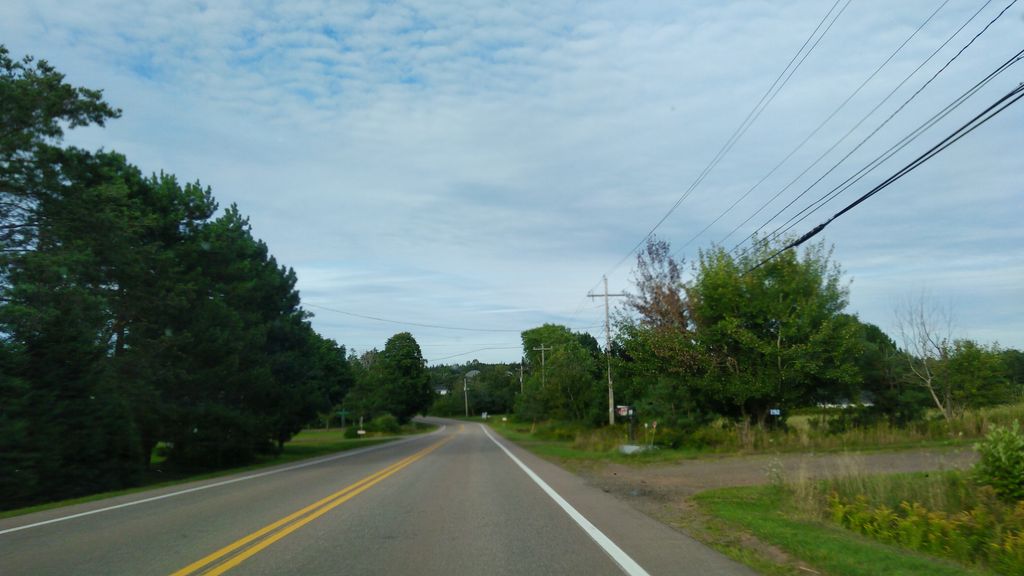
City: charlottetown